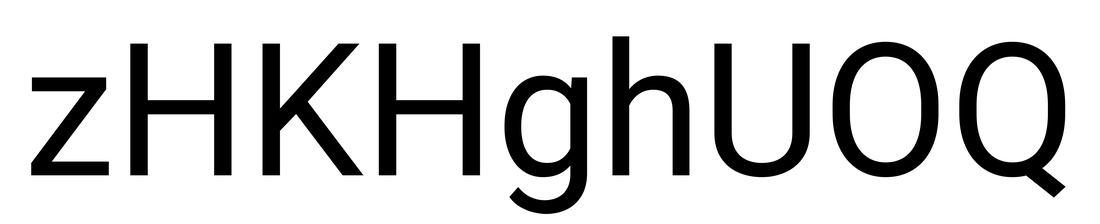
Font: Roboto_Regular